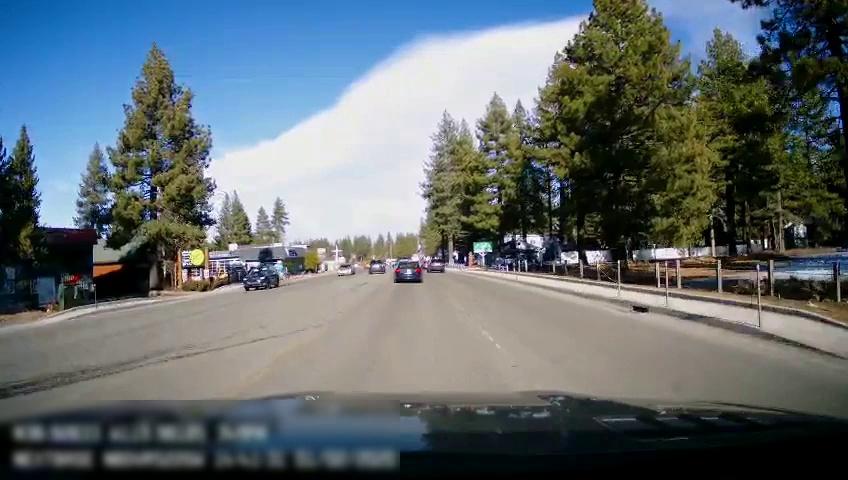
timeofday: Day
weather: Sunny
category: Drivable Space
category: Vehicles | SUV
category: Vehicles | Car
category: Vehicles | SUV
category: Vehicles | SUV
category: Vehicles | Car
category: Lanes | Current Lane
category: Lanes | Current Lane
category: Traffic | Signs